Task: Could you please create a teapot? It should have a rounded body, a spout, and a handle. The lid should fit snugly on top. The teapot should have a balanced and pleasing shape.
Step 226:
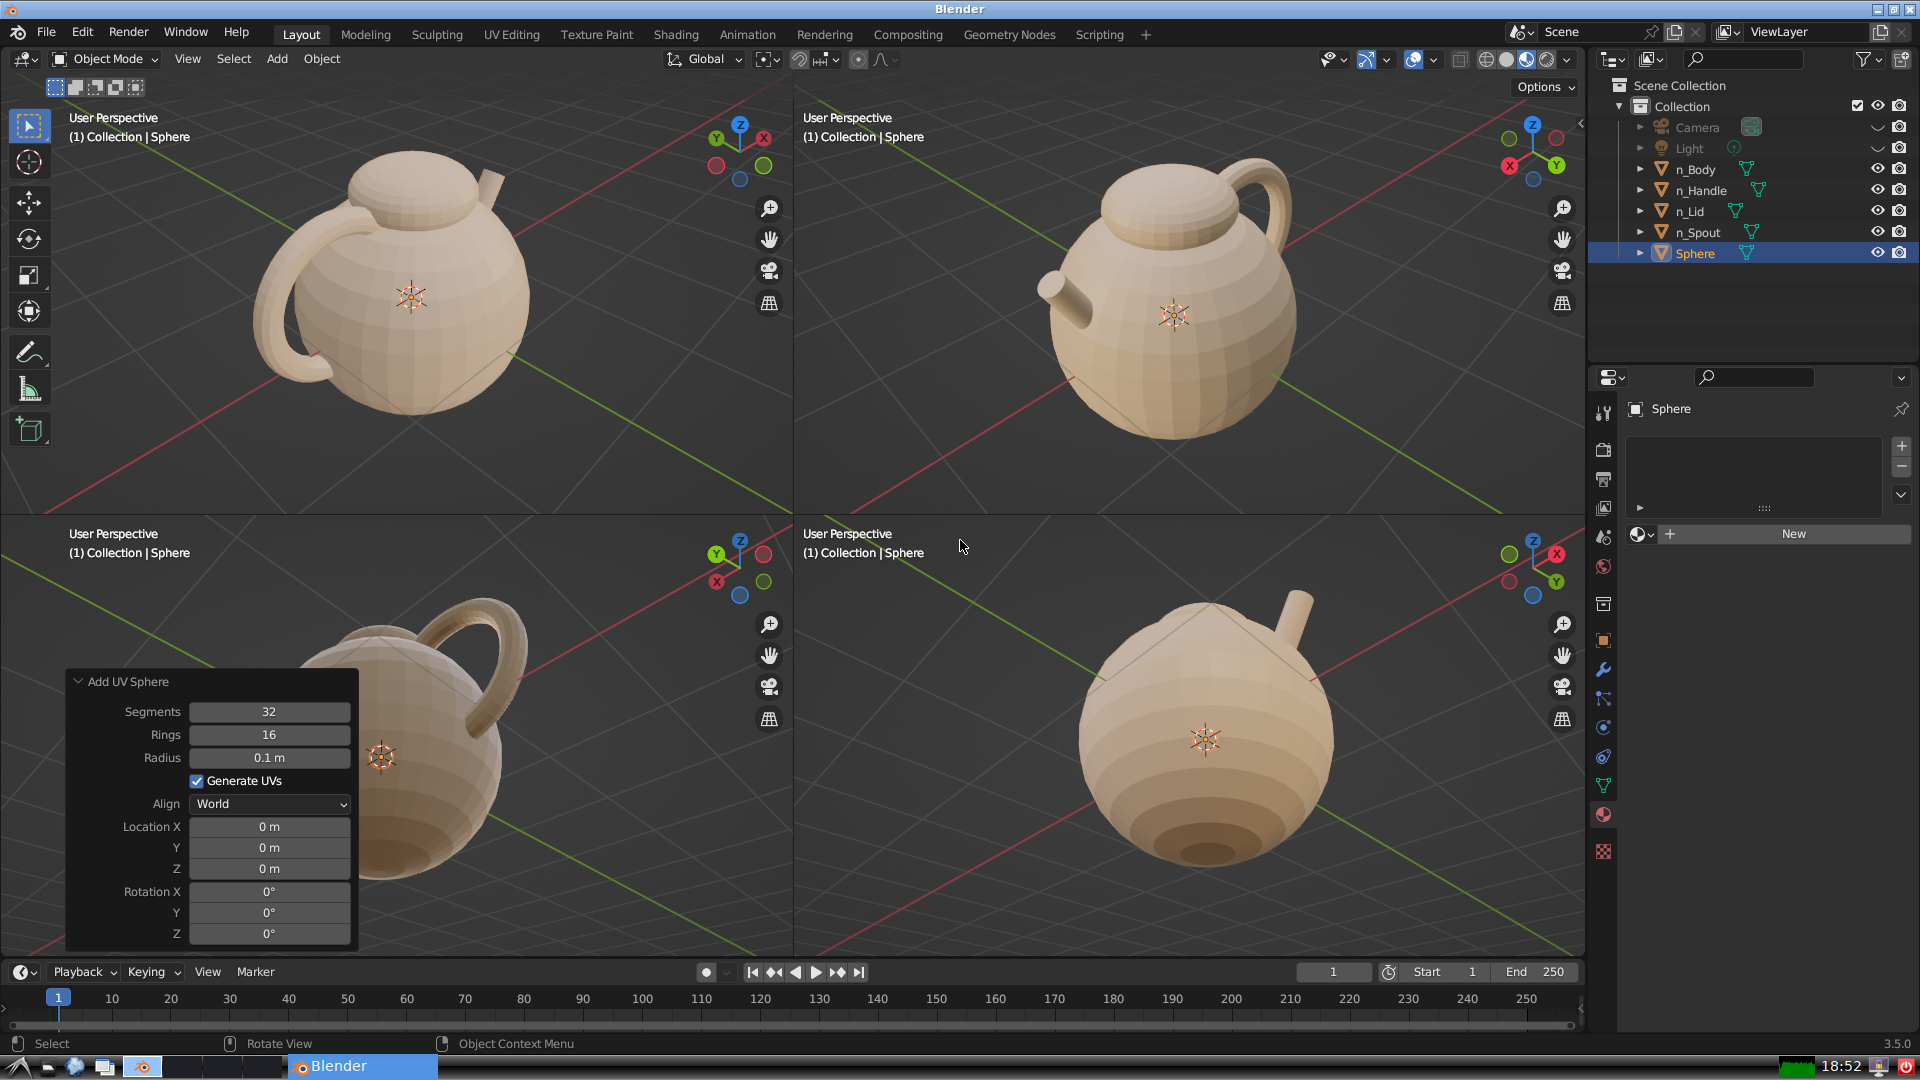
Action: {"key_press": ['Ctrl, Home']}